Interaction volume radius: 5 \u00c5
Interaction volume height: 50 \u00c5
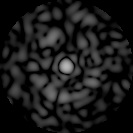
Disorder parameter: 0.851